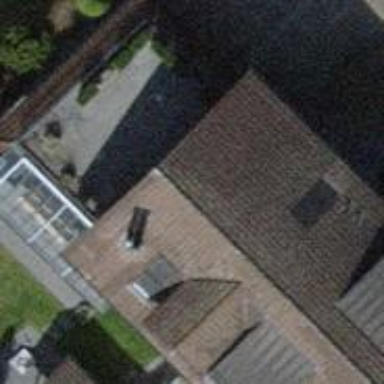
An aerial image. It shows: Semi-detached house.